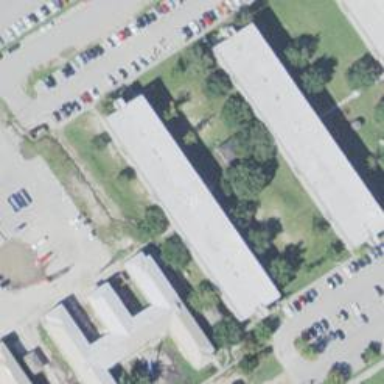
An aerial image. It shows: Military barracks building.